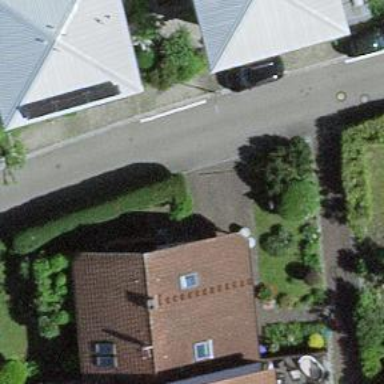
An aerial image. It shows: Living street.